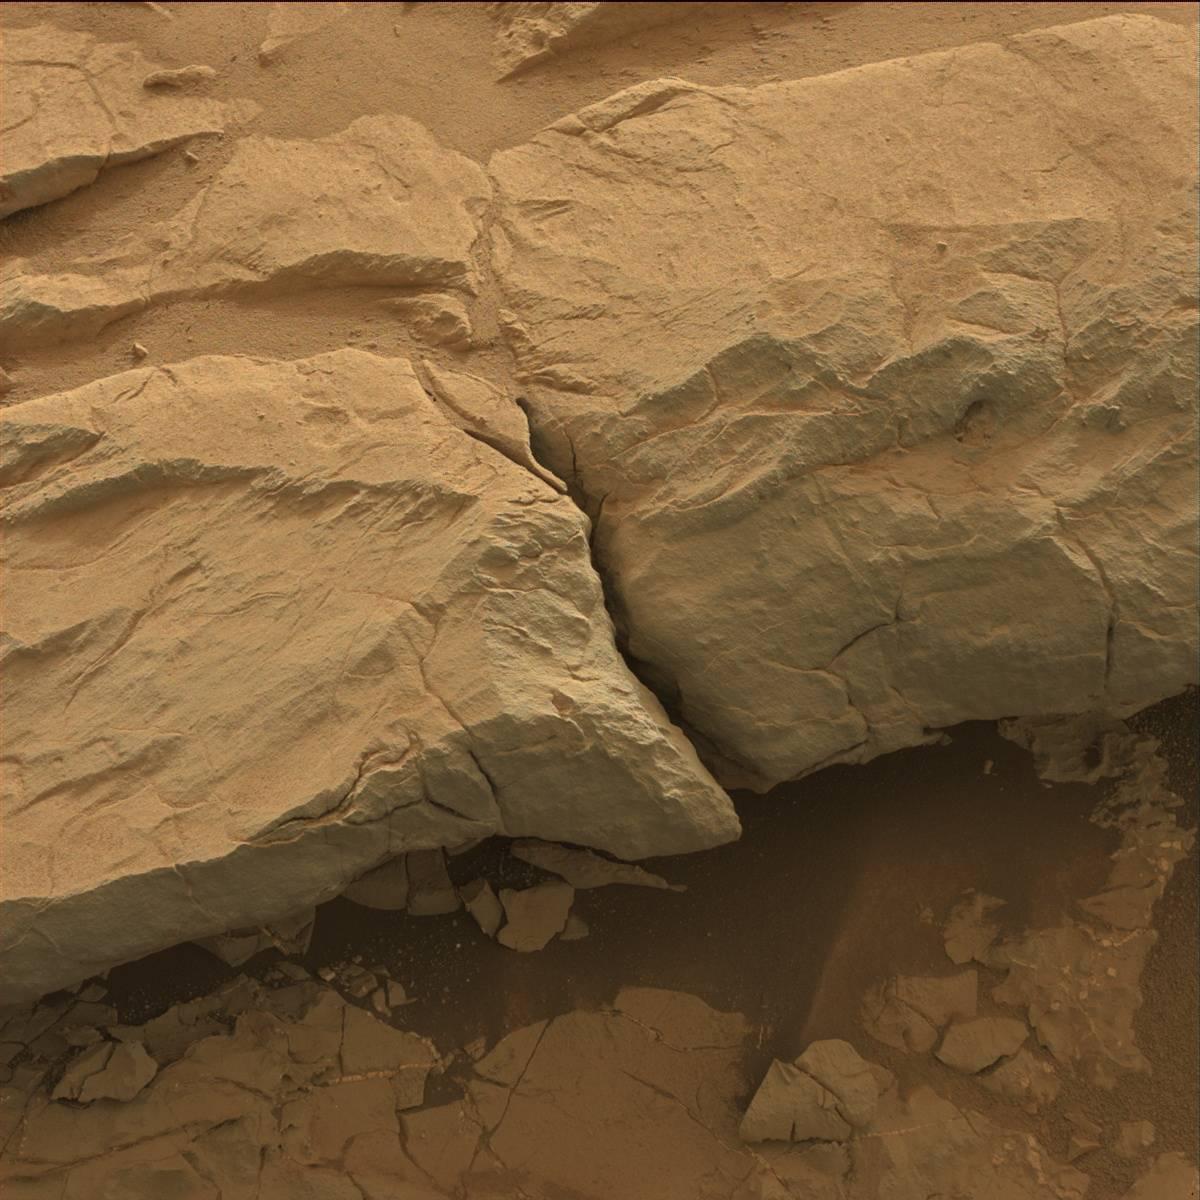
Terrain classes present: Bedrock, Rock, Sand / Soil